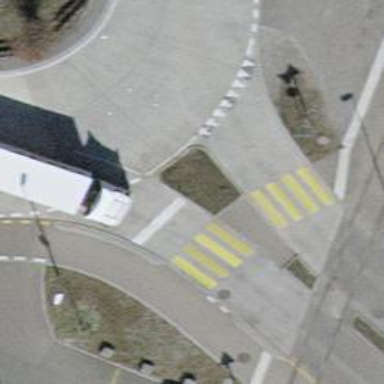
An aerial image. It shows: Uncontrolled zebra crossing with central island.